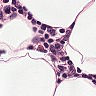
Metastatic tissue present: no